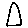
Label: triangle